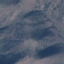
Land use / land cover: HerbaceousVegetation